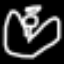
Label: angel